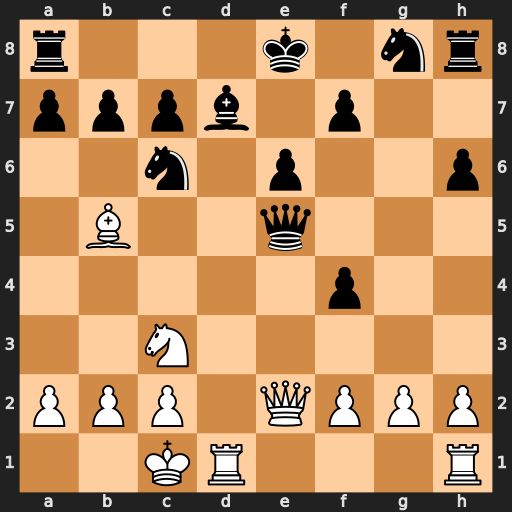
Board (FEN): r3k1nr/pppb1p2/2n1p2p/1B2q3/5p2/2N5/PPP1QPPP/2KR3R
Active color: w
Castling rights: kq
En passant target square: -
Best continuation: Bxc6 Qxe2 Bxd7+ Ke7 Nxe2